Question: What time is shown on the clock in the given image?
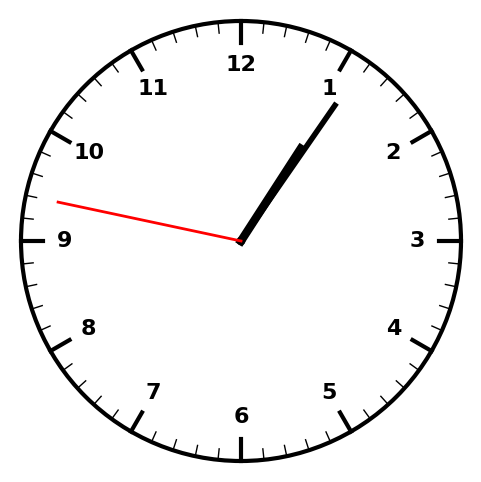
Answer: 01:05:47